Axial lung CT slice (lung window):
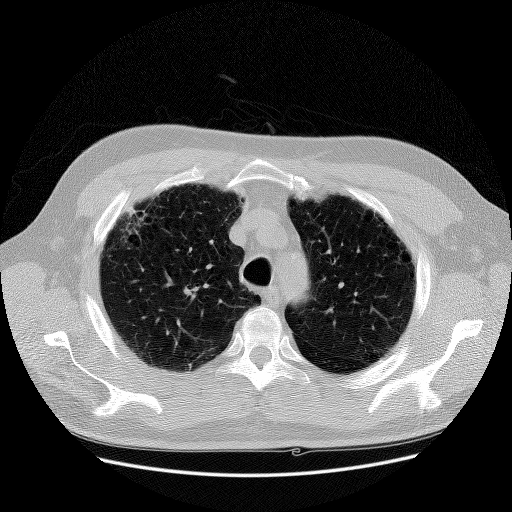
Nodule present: no